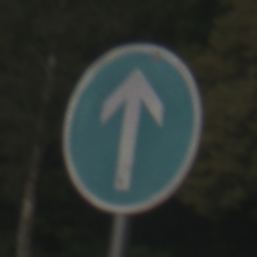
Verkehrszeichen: VorgeschriebeneFahrtrichtungGeradeaus
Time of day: SunriseSunset
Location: Outdoor (Nature)
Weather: PartlyCloudy
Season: NotSpecified
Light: Natural